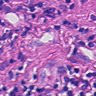
Metastatic tissue present: no